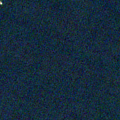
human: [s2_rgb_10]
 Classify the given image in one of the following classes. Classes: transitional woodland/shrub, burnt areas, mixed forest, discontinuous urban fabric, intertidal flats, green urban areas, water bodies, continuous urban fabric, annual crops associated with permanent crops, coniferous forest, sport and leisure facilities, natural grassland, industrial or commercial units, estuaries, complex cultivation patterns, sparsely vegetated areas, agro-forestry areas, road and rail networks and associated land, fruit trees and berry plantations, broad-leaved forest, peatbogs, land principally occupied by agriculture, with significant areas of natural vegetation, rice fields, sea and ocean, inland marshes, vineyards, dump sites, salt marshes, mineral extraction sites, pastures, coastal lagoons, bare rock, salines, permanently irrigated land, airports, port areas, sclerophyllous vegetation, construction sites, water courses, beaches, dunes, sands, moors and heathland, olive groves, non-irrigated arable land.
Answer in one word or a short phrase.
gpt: water bodies